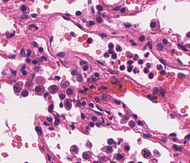
Tumor epithelial tissue: no
Tumor-associated stroma tissue: no
Normal tissue: yes